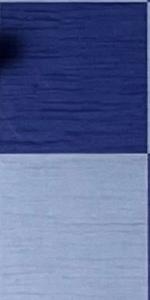
Label: Empty